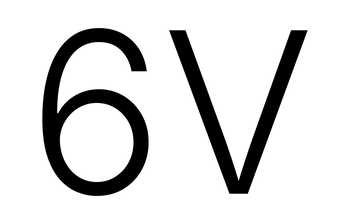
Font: Inter_Light